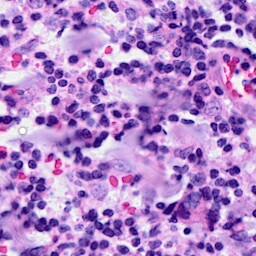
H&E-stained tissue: Breast